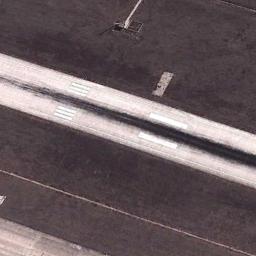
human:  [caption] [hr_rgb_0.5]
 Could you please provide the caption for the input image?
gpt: The runway goes through the clearing and several touchdown zone markings and aiming point markings are on the runway .

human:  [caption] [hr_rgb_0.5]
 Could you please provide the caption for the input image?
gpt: Next to the runway is brown bare ground with white short and thick markings on the runway .

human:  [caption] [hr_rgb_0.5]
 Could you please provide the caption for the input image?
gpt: Runways are marked with vertical lines .

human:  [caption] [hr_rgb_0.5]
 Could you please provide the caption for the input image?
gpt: The runway is on the bare land .

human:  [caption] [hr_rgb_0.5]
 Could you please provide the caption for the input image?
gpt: There are brown bare land beside the runway .